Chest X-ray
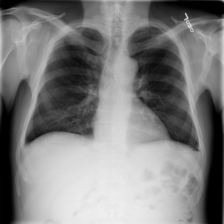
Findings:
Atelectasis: negative
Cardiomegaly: negative
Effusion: negative
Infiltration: positive
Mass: negative
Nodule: negative
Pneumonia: negative
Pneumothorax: negative
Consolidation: negative
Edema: negative
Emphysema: negative
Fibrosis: negative
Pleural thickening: negative
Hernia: negative